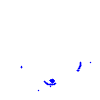
Particle: pion